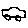
Label: car